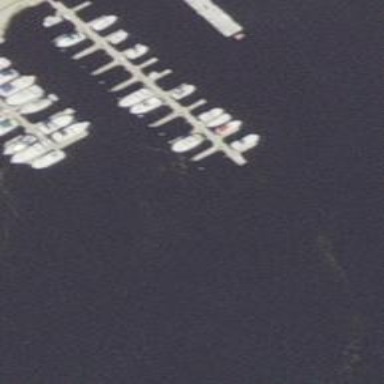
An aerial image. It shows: Man-made pier.